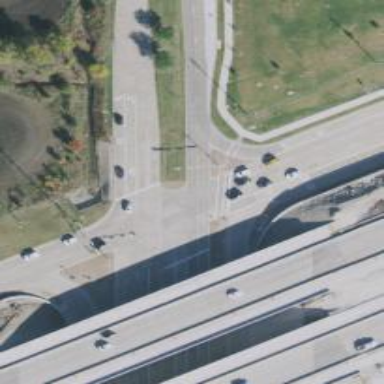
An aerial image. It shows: Secondary link road.